Question: this is my controller:
'''
public ActionResult Create() {
Number newNumber = new Number();
return View(newNumber);
}
'''
and View :
'''
@model PhoneBook.Models.Number
@{
ViewBag.Title = "Create";
}
<h2>Create</h2>
<script src="../../Scripts/jQuery.AddNewNumber.js" type="text/javascript"></script>
@using (Html.BeginForm()) {
@Html.ValidationSummary(true)
@Html.HiddenFor(model => model.Contact.Id)
<fieldset>
<legend>Number</legend>
<div class="TargetElements">
<div class="editor-label">
@Html.LabelFor(model => model.PhoneNumber)
</div>
<div class="editor-field">
@Html.EditorFor(model => model.PhoneNumber)
@Html.ValidationMessageFor(model => model.PhoneNumber)
</div>
<div class="editor-label">
@Html.LabelFor(model => model.NumberKind)
</div>
<div class="editor-field">
@Html.DropDownListFor(model => model.NumberKind.Title, NumberKinds)
</div>
</div>
<p>
<input class="AddNew" value="Add New" type="button" /></p>
<p>
<input type="submit" value="Create" />
</p>
</fieldset>
}
'''
By press AddNew button (use jQuery AddNewNumber.js) new input+DropDown Added to form in client side. this is script:
'''
$(document).ready(function () {
$('.AddNew').click(function () {
var targetcloneelements = $(".TargetElements:first").clone();
targetcloneelements.find('input').val('');
targetcloneelements.insertAfter('.TargetElements:last');
});
});
'''
This way(Add new) is very usual, All of us can see that in many sites (So that must have a solution), But there is a problem in retrieve values. When I have one entry element(include input+DropDown) I can retrieve values like the following in post of my controller:
'''
[HttpPost]
public ActionResult Create(Number NewNumber, FormCollection collection) {
db.Numbers.Add(NewNumber);
db.SaveChanges();
return RedirectToAction("Index")
}
'''
I read this articles : <URL> but none of them haven't any solution for fly mode add entries, when I know the numbers of entity it can be possible but in fly mode it can be 1 or 1000
So, is there any way to retrieve values and add them to DataBase?
I find the values in FormCollection but yet I don't know how extract them from collection? This is a picture of the Collection values in breakponit of binding

Find to retrieve all values: (every element has a key that seen in above pic)
'''
string[] PhoneNumbers = collection.GetValues("PhoneNumber");
'''
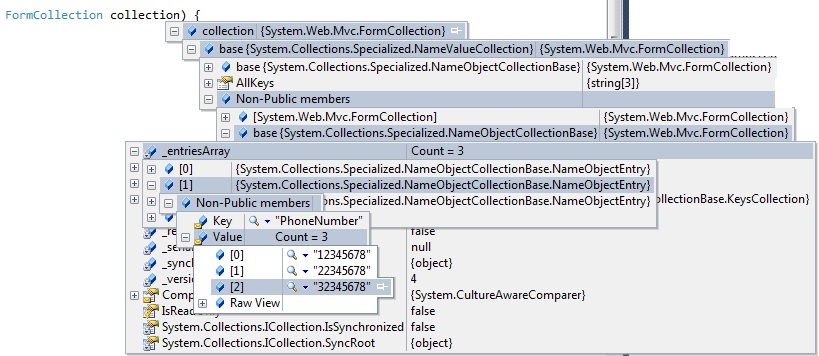
Answer: every element has a key so you can use this for example:
'''
string[] PhoneNumbers = collection.GetValues("PhoneNumber");
'''